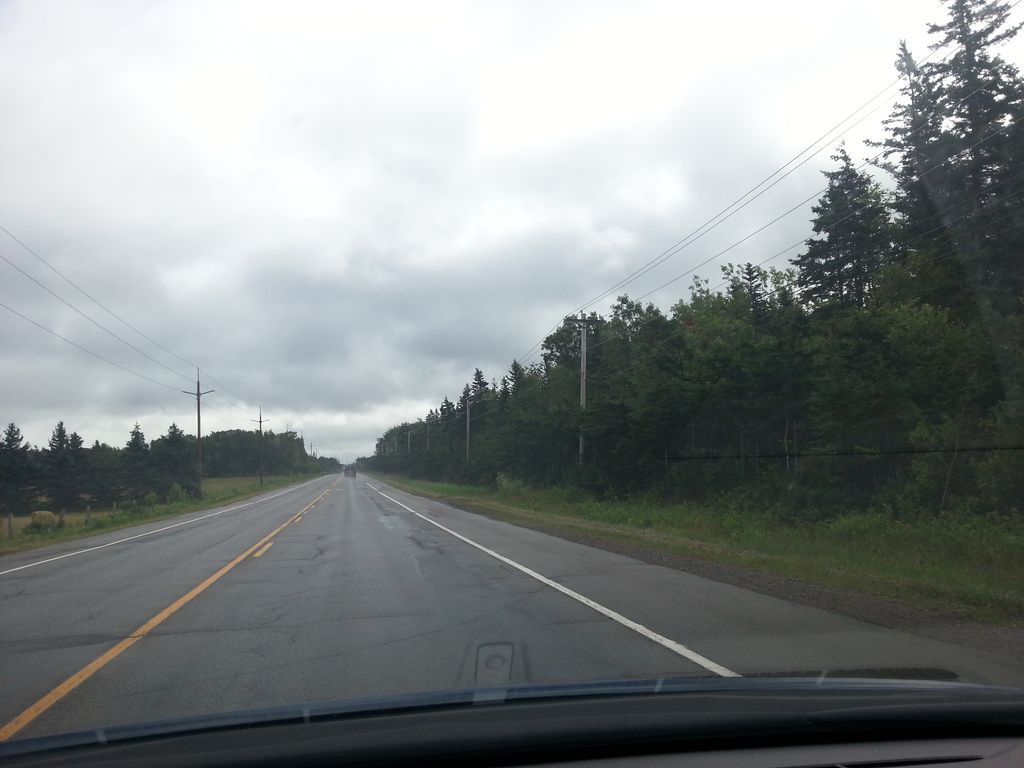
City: charlottetown